Question: I've got two sample projects - 1st is Spring 3 MVC project and 2nd is Spring 3 Security project...both are working well...But when I try to create application, where I implement both security and MVC, I can't realize how to make it work. My app structure looks like this:

When I have jsp pages in '/' then security works...But when I want to put them to '/WEB-INF/views' to be able to map the '@Controller' for them, then it doesn't work...Can somebody please advice me, where and what to change, to make it work with JSP in '/WEB-INF/views/'?
My config files:
'/WEB-INF/spring/appServlet/servlet-context.xml'
'''
<?xml version="1.0" encoding="UTF-8"?>
<beans:beans xmlns="http://www.springframework.org/schema/mvc"
xmlns:xsi="http://www.w3.org/2001/XMLSchema-instance"
xmlns:beans="http://www.springframework.org/schema/beans"
xmlns:context="http://www.springframework.org/schema/context"
xsi:schemaLocation="http://www.springframework.org/schema/mvc http://www.springframework.org/schema/mvc/spring-mvc.xsd
http://www.springframework.org/schema/beans http://www.springframework.org/schema/beans/spring-beans.xsd
http://www.springframework.org/schema/context http://www.springframework.org/schema/context/spring-context.xsd">
<!-- DispatcherServlet Context: defines this servlet's request-processing infrastructure -->
<!-- Enables the Spring MVC @Controller programming model -->
<annotation-driven />
<!-- Handles HTTP GET requests for /resources/** by efficiently serving up static resources in the ${webappRoot}/resources directory -->
<resources mapping="/resources/**" location="/resources/" />
<!-- Resolves views selected for rendering by @Controllers to .jsp resources in the /WEB-INF/views directory -->
<beans:bean class="org.springframework.web.servlet.view.InternalResourceViewResolver">
<beans:property name="prefix" value="/WEB-INF/views/" />
<beans:property name="suffix" value=".jsp" />
</beans:bean>
<context:component-scan base-package="cz.cvut.fit" />
<context:component-scan base-package="com.chickstarter.web" />
<resources location="/resources/**" mapping="/src/webapp/resources"/>
</beans:beans>
'''
'/WEB-INF/spring/appServlet/web.xml'
'''
<?xml version="1.0" encoding="UTF-8"?>
<web-app xmlns:xsi="http://www.w3.org/2001/XMLSchema-instance"
xmlns="http://java.sun.com/xml/ns/javaee"
xmlns:web="http://java.sun.com/xml/ns/javaee/web-app_2_5.xsd"
xsi:schemaLocation="http://java.sun.com/xml/ns/javaee
http://java.sun.com/xml/ns/javaee/web-app_2_5.xsd" version="2.5">
<context-param>
<param-name>contextConfigLocation</param-name>
<param-value>/WEB-INF/spring/root-context.xml</param-value>
</context-param>
<listener>
<listener-class>org.springframework.web.context.ContextLoaderListener</listener-class>
</listener>
<servlet>
<servlet-name>appServlet</servlet-name>
<servlet-class>org.springframework.web.servlet.DispatcherServlet</servlet-class>
<init-param>
<param-name>contextConfigLocation</param-name>
<param-value>/WEB-INF/spring/appServlet/servlet-context.xml</param-value>
</init-param>
<load-on-startup>1</load-on-startup>
</servlet>
<servlet-mapping>
<servlet-name>appServlet</servlet-name>
<url-pattern>/</url-pattern>
</servlet-mapping>
<!-- START: Spring Security -->
<filter>
<filter-name>springSecurityFilterChain</filter-name>
<filter-class>org.springframework.web.filter.DelegatingFilterProxy</filter-class>
</filter>
<filter-mapping>
<filter-name>springSecurityFilterChain</filter-name>
<url-pattern>/*</url-pattern>
</filter-mapping>
<!-- END: Spring Security -->
<servlet>
<servlet-name>mvc-dispatcher</servlet-name>
<servlet-class>org.springframework.web.servlet.DispatcherServlet</servlet-class>
<init-param>
<param-name>contextConfigLocation</param-name>
<param-value>classpath:applicationContext-web.xml</param-value>
</init-param>
<load-on-startup>1</load-on-startup>
</servlet>
<servlet-mapping>
<servlet-name>mvc-dispatcher</servlet-name>
<url-pattern>/data/*</url-pattern>
</servlet-mapping>
</web-app>
'''
'/src/main/resources/applicationContext-sexurity.xml'
'''
<beans xmlns:security="http://www.springframework.org/schema/security"
xmlns="http://www.springframework.org/schema/beans"
xmlns:xsi="http://www.w3.org/2001/XMLSchema-instance"
xsi:schemaLocation="http://www.springframework.org/schema/beans
http://www.springframework.org/schema/beans/spring-beans-3.0.xsd
http://www.springframework.org/schema/security
http://www.springframework.org/schema/security/spring-security-3.1.xsd">
<security:http pattern="/login.jsp*" security="none"/>
<security:http pattern="/denied.jsp" security="none"/>
<security:http auto-config="true" access-denied-page="/denied.jsp" servlet-api-provision="false">
<security:intercept-url pattern="/login.jsp*" access="IS_AUTHENTICATED_ANONYMOUSLY"/>
<security:intercept-url pattern="/edit/**" access="ROLE_EDIT"/>
<security:intercept-url pattern="/admin/**" access="ROLE_ADMIN"/>
<security:intercept-url pattern="/**" access="ROLE_USER"/>
<security:form-login login-page="/login.jsp" authentication-failure-url="/denied.jsp"
default-target-url="/home.jsp"/>
<security:logout/>
</security:http>
<security:authentication-manager>
<security:authentication-provider>
<security:user-service>
<security:user name="adam" password="adampassword" authorities="ROLE_USER"/>
<security:user name="jane" password="janepassword" authorities="ROLE_USER, ROLE_ADMIN"/>
<security:user name="sue" password="suepassword" authorities="ROLE_USER, ROLE_EDIT"/>
</security:user-service>
</security:authentication-provider>
</security:authentication-manager>
</beans>
'''
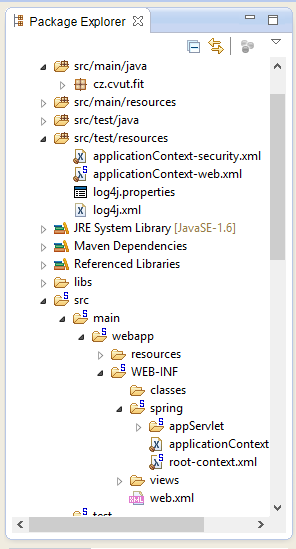
Answer: First, you have 2 dispatcher servlets defined in your web.xml, one loads applicationContext and the other servlet-context. Is that actually necessary? You could use the import tag in servlet-context if you really want to split apart files.
Second, you also have 2 '<resources>' tags. First one is sufficient since the path scanning starts from the webapp folder.
Third, make all your jsp's accessible from only their controllers. Exclude urls which you want to access without authentication:
'<security:intercept-url pattern="login/**" access="IS_AUTHENTICATED_ANONYMOUSLY"/>'
Above will exclude all resouces accessible by 'RequestMapping' of the below controller:
LoginController :
'''
@Controller
@RequestMapping("login")
public class LoginController
{
@RequestMapping(method = RequestMethod.GET)
public String login(Authentication authentication)
{
if ((authentication != null) && authentication.isAuthenticated())
{
return "redirect:dashboard";
}
return "login";
}
@RequestMapping(value="doSomething", method = RequestMethod.POST)
public String postLogin(Authentication authentication)
{
// Something else
}
}
'''
The returned "login" will open the page defined by your 'InternalResourceViewResolver' and will look for the page under WEB-INF/views.
In your security files change all paths from jsp pahts to 'RequestMapping' paths.